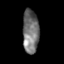
Tissue: skin
Cell type: Endothelial cells
Senescence score: 0.7785
Nuclear area (px): 688
Mean DAPI intensity: 115.158